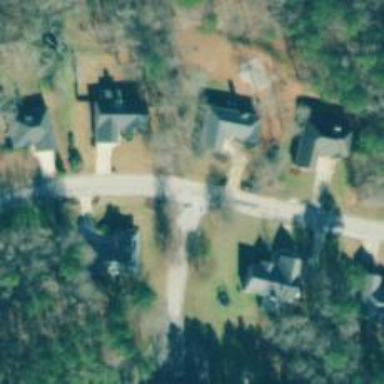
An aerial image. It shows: Residential road.